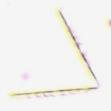
Label: Thalassionema